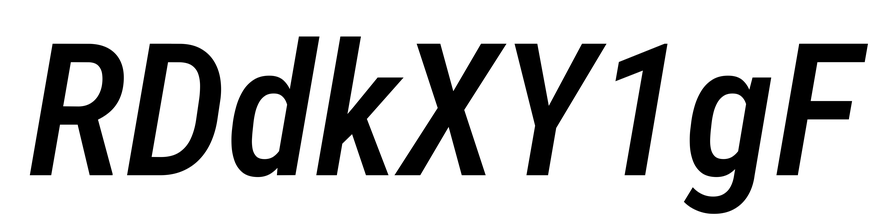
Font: Roboto-Italic_Condensed_Medium_Italic